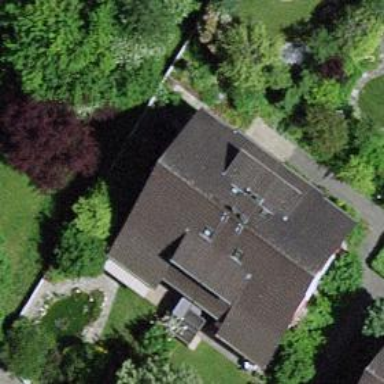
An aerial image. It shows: Semidetached house.